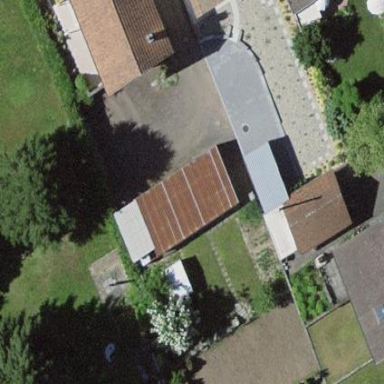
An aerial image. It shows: Garage building.